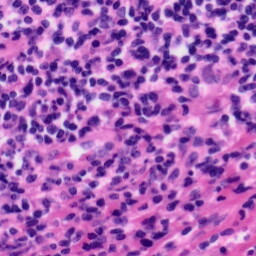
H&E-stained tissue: Tonsil